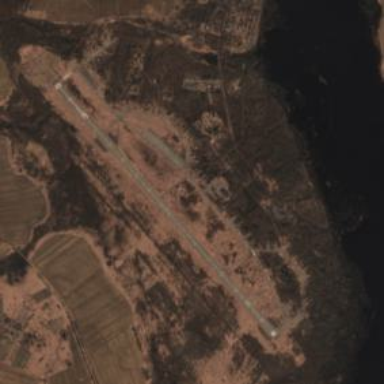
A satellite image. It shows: Military airfield located within larger aerodrome area.